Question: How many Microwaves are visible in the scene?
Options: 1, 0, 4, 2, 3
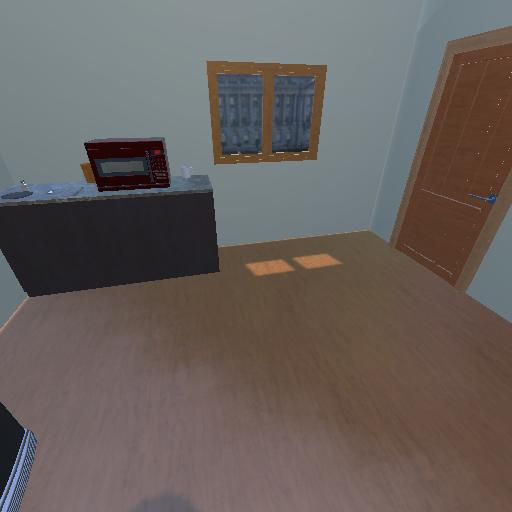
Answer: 1